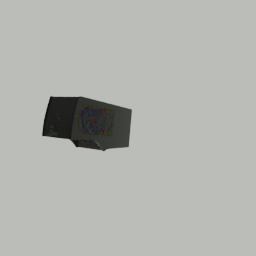
Label: electronics